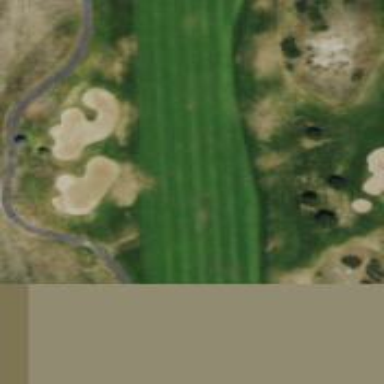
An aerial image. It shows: Golf hole.